Field crop: tomato
Growth stage: 2
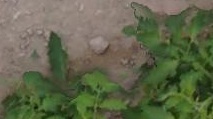
Species: tomato